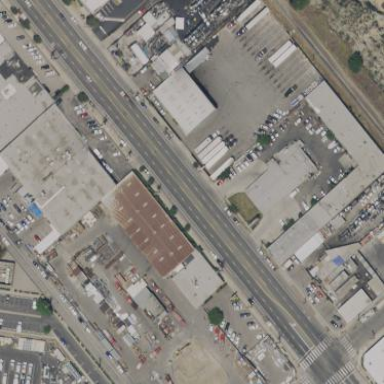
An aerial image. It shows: Industrial building.